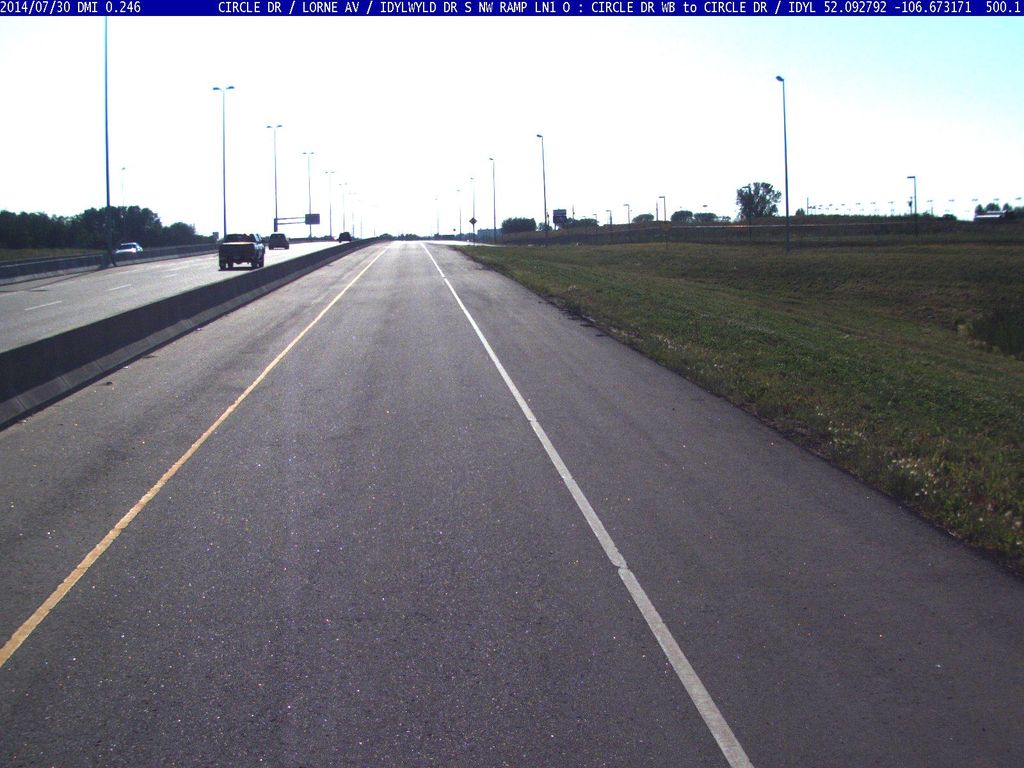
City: saskatoon